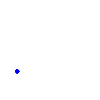
Particle: pion